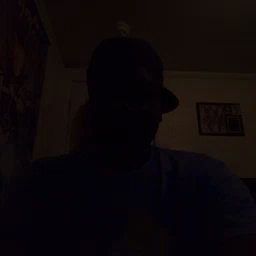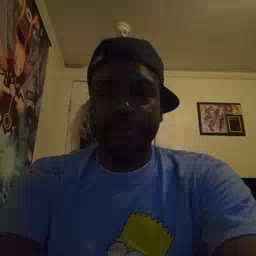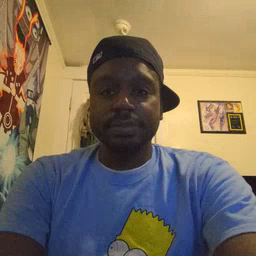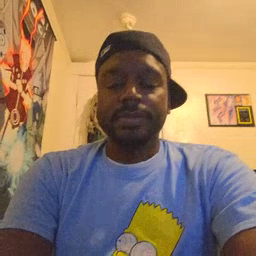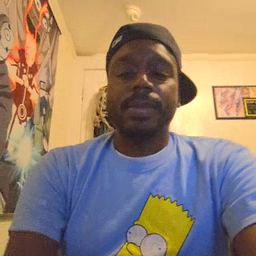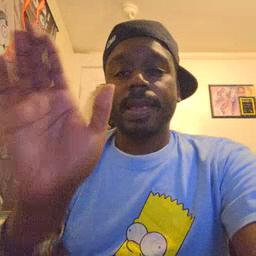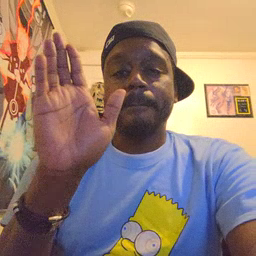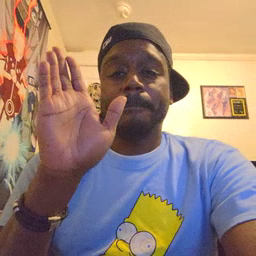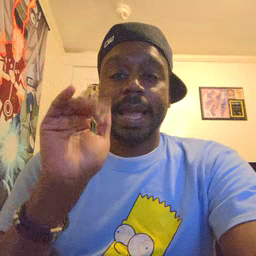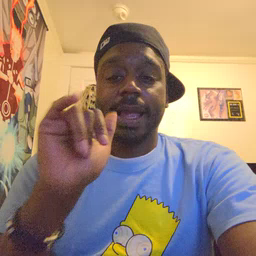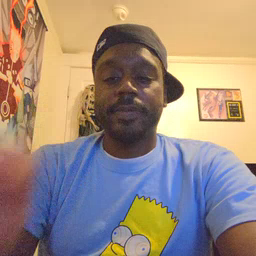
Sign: bye